Question: I'm playing around with LINQ and I was wondering how easy could it be to group by minutes, but instead of having each minute, I would like to group by every 5 minutes.
For example, currently I have:
'''
var q = (from cr in JK_ChallengeResponses
where cr.Challenge_id == 114
group cr.Challenge_id
by new { cr.Updated_date.Date, cr.Updated_date.Hour, cr.Updated_date.Minute }
into g
select new {
Day = new DateTime(g.Key.Date.Year, g.Key.Date.Month, g.Key.Date.Day, g.Key.Hour, g.Key.Minute, 0),
Total = g.Count()
}).OrderBy(x => x.Day);
'''

What do I have to do to group my result for each ?
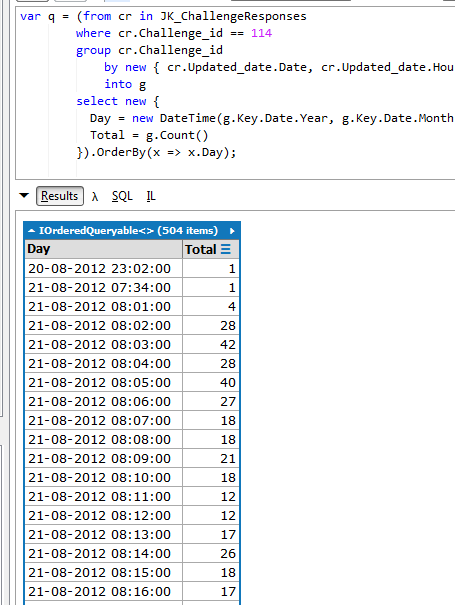
Answer: To group by 'n' of something, you can use the following formula to create "buckets":
'''
((int)(total / bucket_size)) * bucket_size
'''
This will take the total, divide it, cast to integer to drop off any decimals, and then multiply again, which ends up with multiples of 'bucket_size'. So for instance ('/' is integer division, so casting isn't necessary):
'''
group cr.Challenge_id
by new { cr.Updated_Date.Year, cr.Updated_Date.Month,
cr.Updated_Date.Day, cr.Updated_Date.Hour,
Minute = (cr.Updated_Date.Minute / 5) * 5 }
'''